Field crop: maize
Growth stage: 1
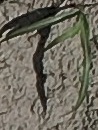
Species: sorghum